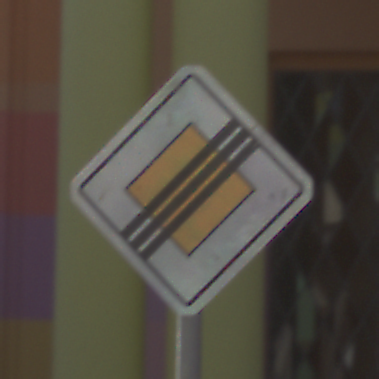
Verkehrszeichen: EndeVorfahrtsstrasse
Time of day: MorningAfternoon
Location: Outdoor (Special)
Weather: PartlyCloudy
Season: NotSpecified
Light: Natural